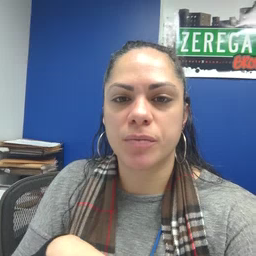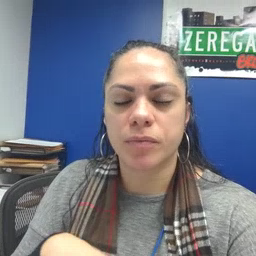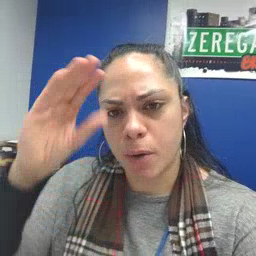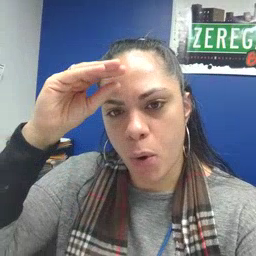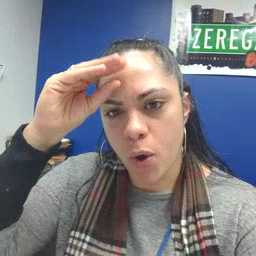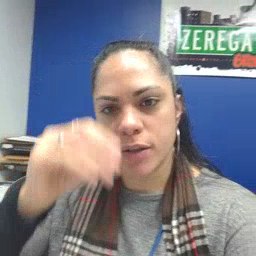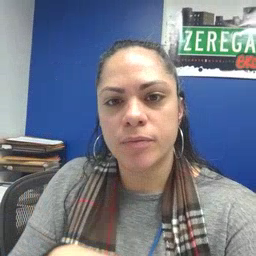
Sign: boy